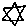
Label: star